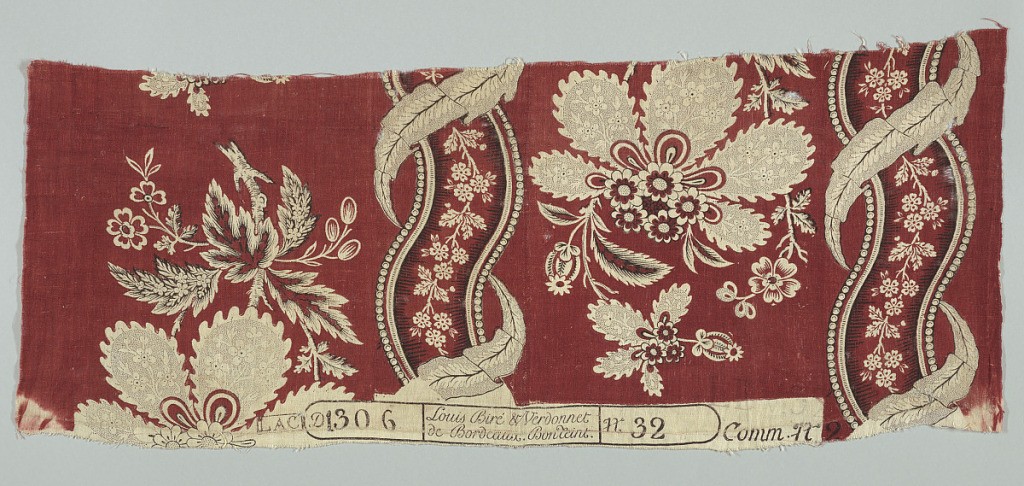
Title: Chef de piece
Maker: Louis Bire et Verdonnet
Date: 1790–99
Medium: cotton Technique: block printed on plain weave with blocks for red and black
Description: Floral stripe alternate with twining stripe. Red and black on natural.